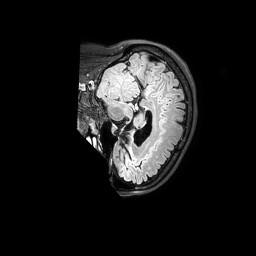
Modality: FLAIR
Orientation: sagittal
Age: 44
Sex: female
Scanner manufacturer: philips
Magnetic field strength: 3 T
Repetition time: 4.8 s
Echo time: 0.2795 s